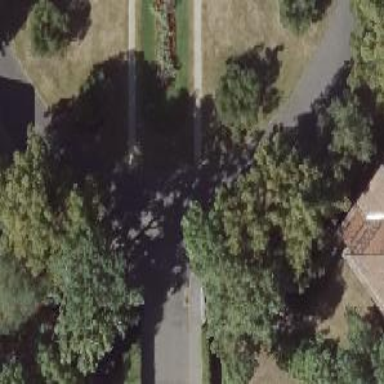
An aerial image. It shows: Compacted footway.